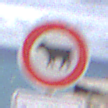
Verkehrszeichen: VerbotViehtrieb
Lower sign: ZeitangabenMitBeschraenkungAufWochentage8
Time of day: Midday
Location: Outdoor (Urban)
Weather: Overcast
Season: NotSpecified
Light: Natural